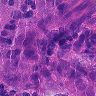
Metastatic tissue present: yes